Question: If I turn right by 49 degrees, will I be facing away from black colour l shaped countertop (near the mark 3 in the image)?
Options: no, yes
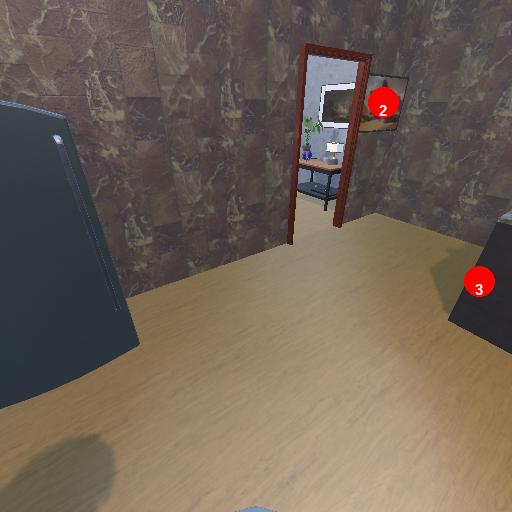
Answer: no